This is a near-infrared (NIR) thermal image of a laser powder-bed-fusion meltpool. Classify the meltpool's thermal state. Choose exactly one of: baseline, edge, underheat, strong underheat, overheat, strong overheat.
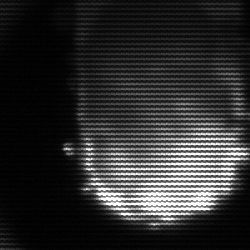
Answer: baseline